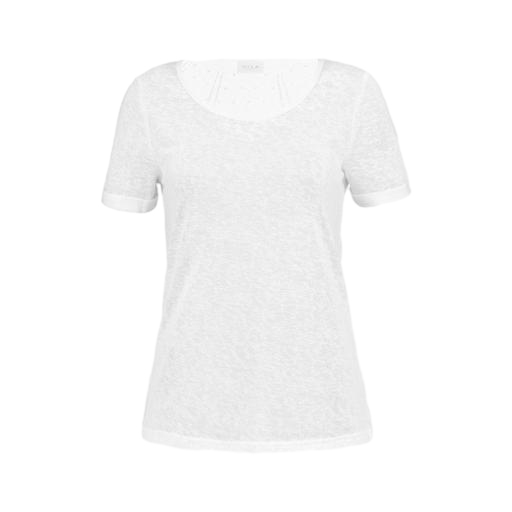
white petite t-shirt only macy, white relaxed fit t-shirt, short-sleeve top only macy, white background